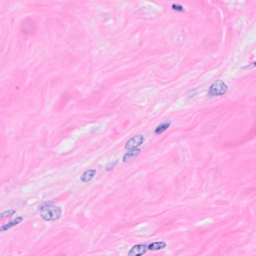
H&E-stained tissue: Breast